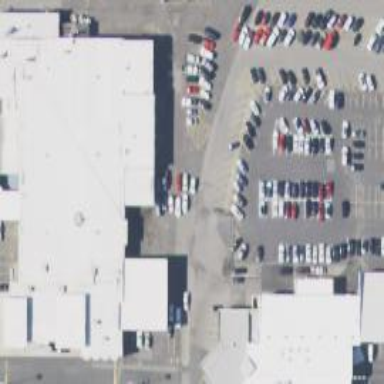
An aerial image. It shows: Retail area with car shop.